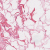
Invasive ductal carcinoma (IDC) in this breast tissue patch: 0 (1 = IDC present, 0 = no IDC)